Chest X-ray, AP view. Patient: 33 years old, sex M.
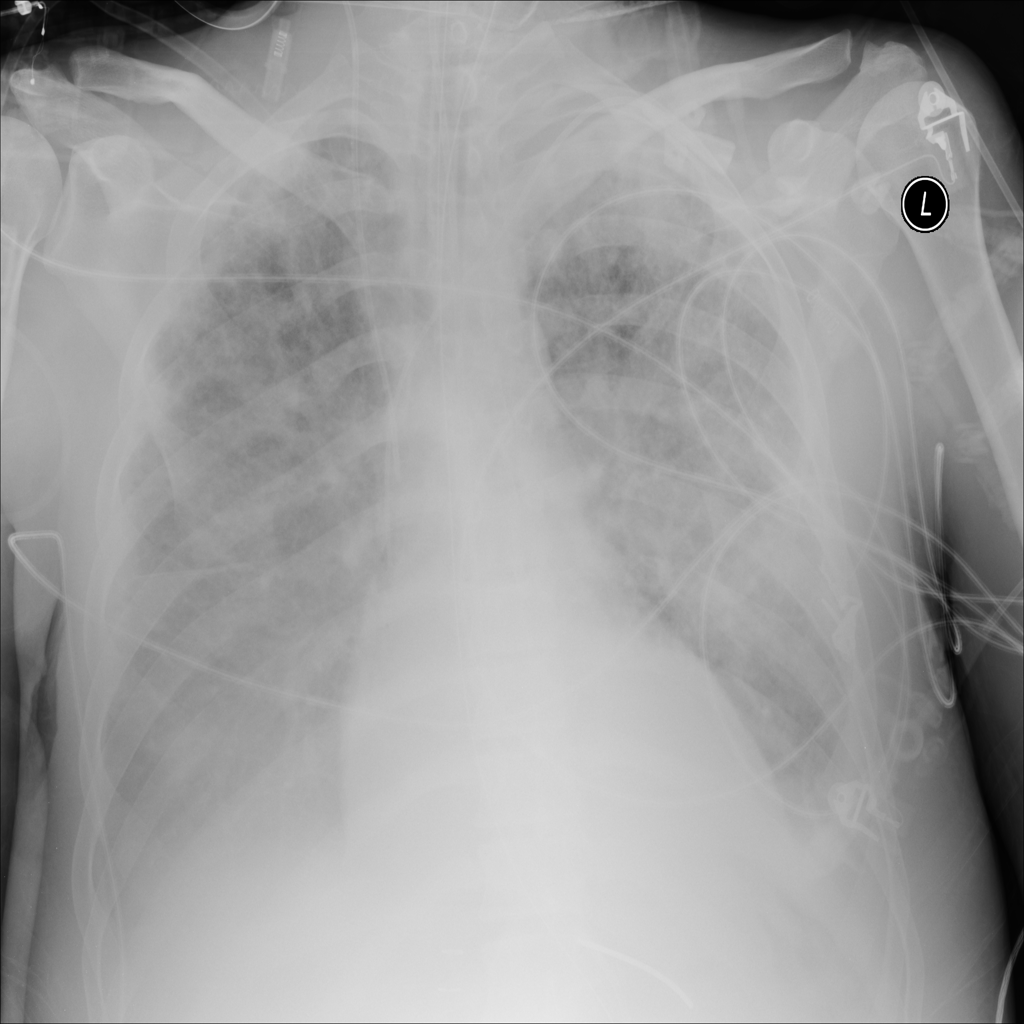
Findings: Effusion